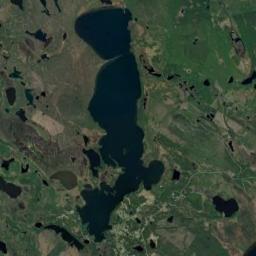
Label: lake